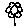
Label: flower